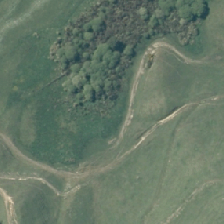
Land cover: herbaceous_freshwater_vege